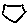
Label: hexagon